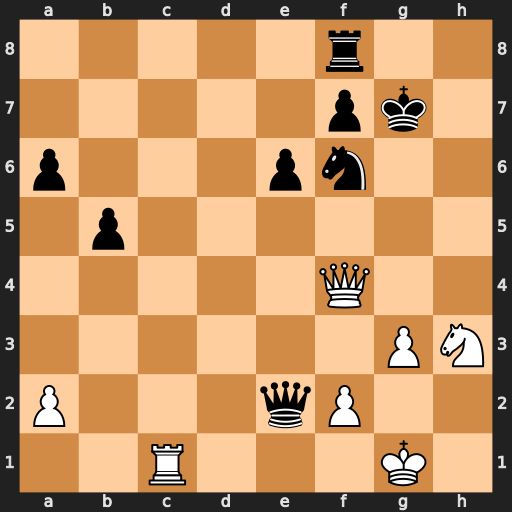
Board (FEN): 5r2/5pk1/p3pn2/1p6/5Q2/6PN/P3qP2/2R3K1
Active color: w
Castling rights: -
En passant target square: -
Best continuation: Qg5+ Kh7 Qxf6